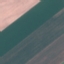
Land use / land cover: AnnualCrop